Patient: sex F, age 77
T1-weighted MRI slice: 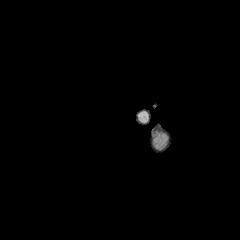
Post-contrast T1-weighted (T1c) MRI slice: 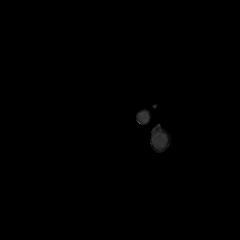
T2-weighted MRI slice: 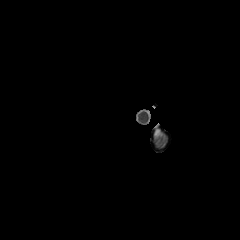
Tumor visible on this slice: no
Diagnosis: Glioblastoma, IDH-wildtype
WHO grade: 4